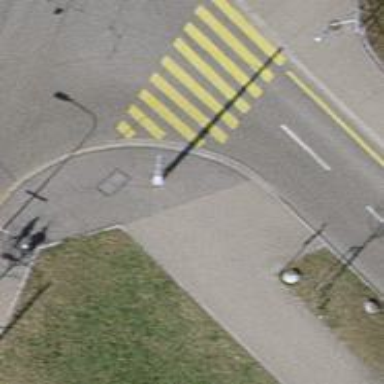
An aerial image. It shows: Kerb barrier.